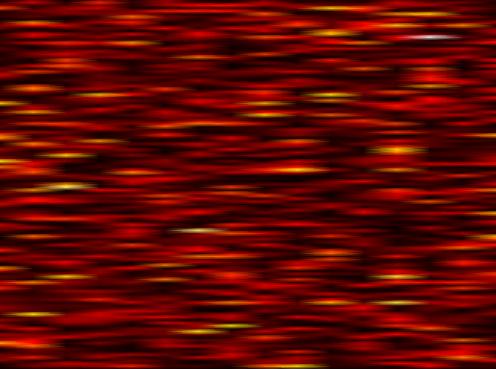
Label: FBMC